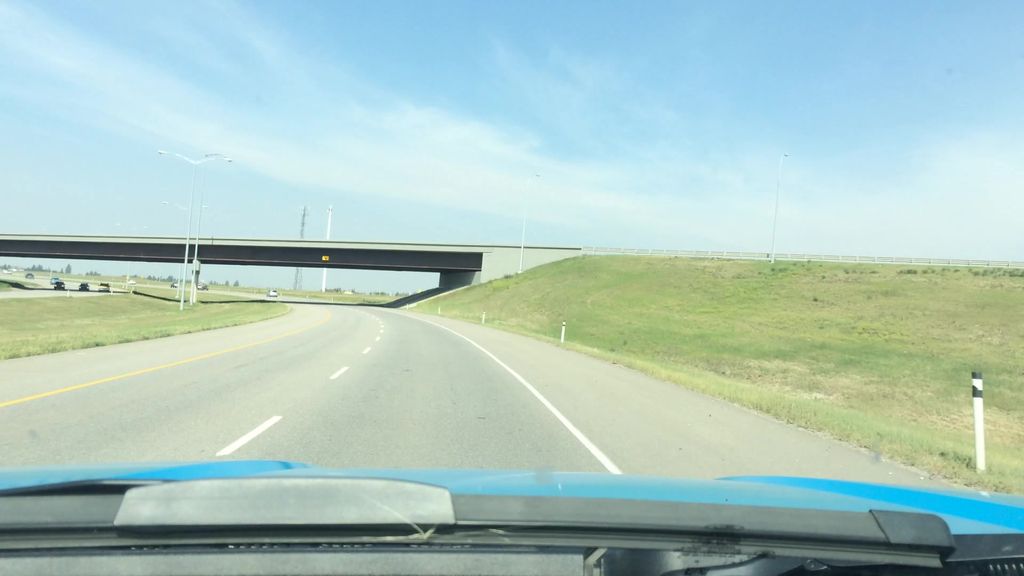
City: calgary